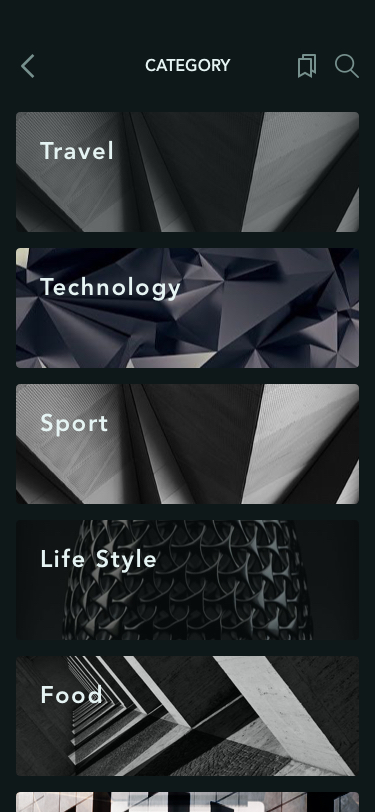
Text in this UI design:
Travel
Technology
Sport
Life Style
Food